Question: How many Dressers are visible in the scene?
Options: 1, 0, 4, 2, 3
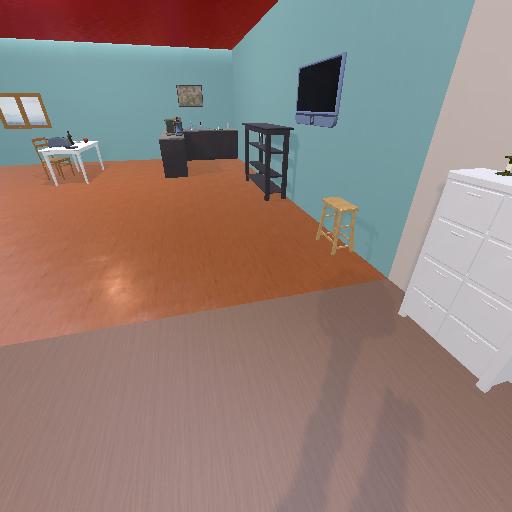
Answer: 1